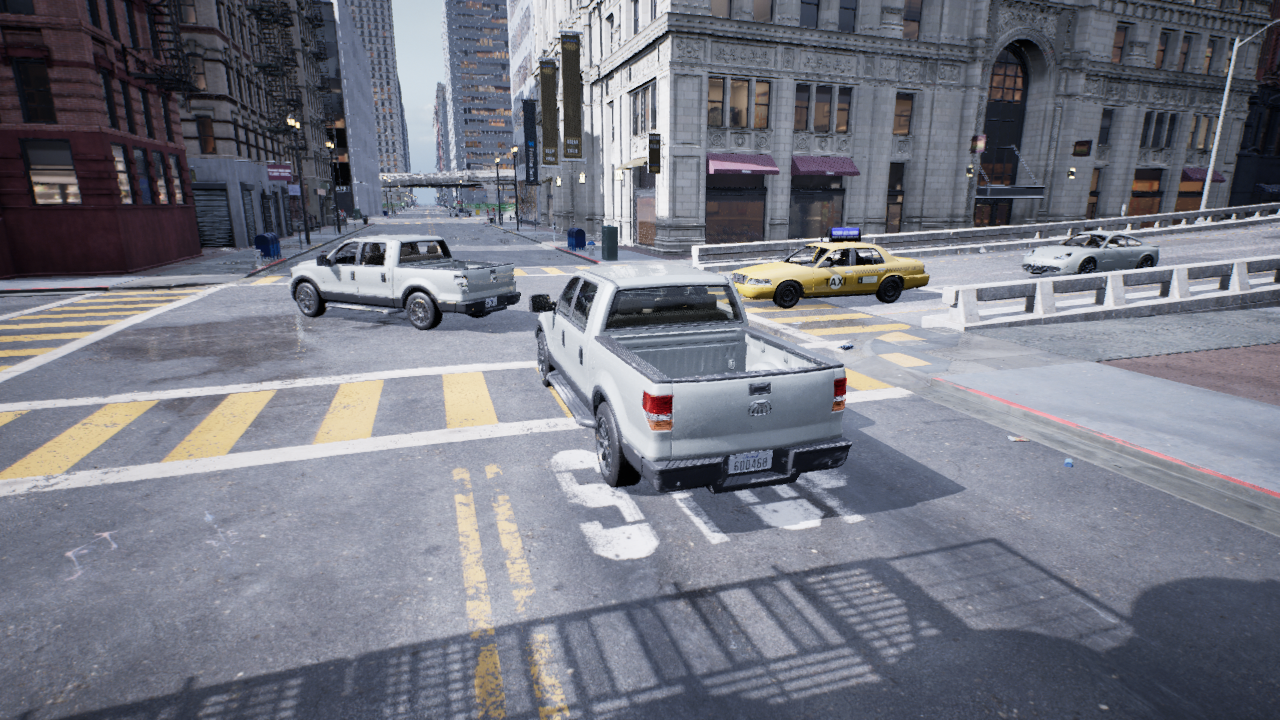
Venue: residential
Lighting: overcast
Vehicle rig: pickup